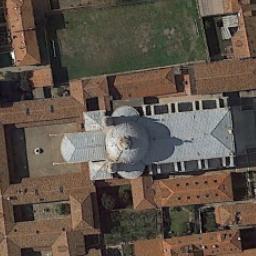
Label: church